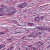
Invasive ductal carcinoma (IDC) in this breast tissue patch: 1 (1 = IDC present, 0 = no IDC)